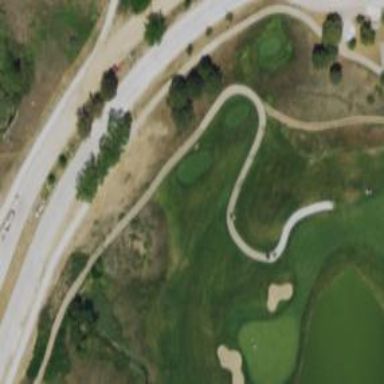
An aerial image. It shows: Service road used as golf cart path.